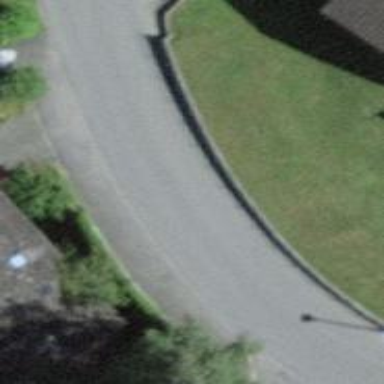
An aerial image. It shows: Post box.